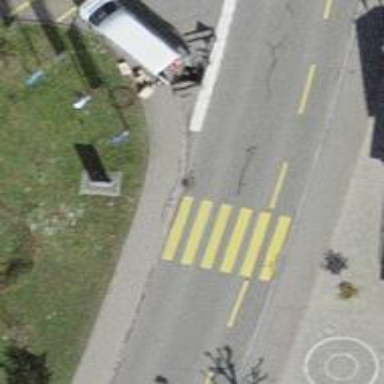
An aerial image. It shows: Footway with asphalt surface and zebra crossing.